Question: I'm trying to replicate the mini player on the Apple Music app. It looks like this:

Right now I have a 'UITabBarController' plus two 'UIViewControllers'. Now I wanted to put a 'UIView' in the 'TabBarController' (for the mini player) so its always on top of the content of the 'ViewControllers' that are loaded in the tabs. But it seems to be impossible to add any UI elements into a 'tabBarController'.
So my question is, what am I doing wrong and how can I create a View that is right above the tabbar and is above all other views in the tabs?
EDIT: the suggested duplicate doesn't answer my question. Is it not possible to add Views to the 'TabBarController' via 'Storyboards'?
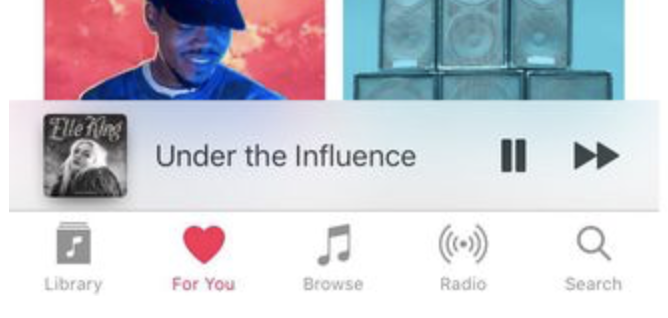
Answer: To answer your EDITed question: No, it is not possible to add Views to the TabBarController via Storyboards. That's not how TabBarControllers work.
Options:
- - -
You could probably find inspiration / ideas by searching the web for "custom UITabBarController"